Question: I'm using classes extended from PHPUnit_Framework_TestCase in my tests. And it seems like the '@dataProvider' doesn't work for these extended classes.
'''
namespace HH\Api\V10;
class StupidityTest extends TestCase
{
/**
* @dataProvider additionProvider
*/
public function testAdd($a, $b, $expected)
{
$this->assertEquals($expected, $a + $b);
}
public function additionProvider()
{
return [
[0, 0, 0],
[0, 1, 1],
];
}
}
'''
phpunit returns this error:

If I use '\PHPUnit_Framework_TestCase' instead of 'TestCase' then it works fine. But it's not working for these extended classes: 'TestCase' & 'ApiTestCase'.
'TestCase'
'''
namespace HH\Api\V10;
use HH\Api\ApiTestCase;
class TestCase extends ApiTestCase
{
}
'''
'ApiTestCase'
'''
namespace HH\Api;
use GuzzleHttp\Client;
use GuzzleHttp\Exception\RequestException;
use GuzzleHttp\Message\Response;
class ApiTestCase extends \PHPUnit_Framework_TestCase
{
protected $client = null;
public function __construct()
{
parent::__construct(); // <--have called parent constructor
$this->client = new Client([
'base_url' => $this->url(),
]);
}
....
}
'''
Any help would be really appreciated. Thanks
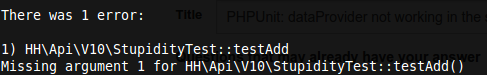
Answer: Finally figured out why it didn't work out.
The constructor of the sub class needs to be identical to that of the parent class 'PHPUnit_Framework_TestCase'.
'''
class ApiTestCase extends \PHPUnit_Framework_TestCase
{
protected $client = null;
public function __construct($name = null, array $data = array(), $dataName = '')
{
parent::__construct($name, $data, $dataName);
...
}
...
}
'''
But I found out that the better way to do this was not through the constructor but with fixtures.
'''
public function setUp()
{
$this->client = new Client([
'base_url' => $this->url(),
]);
}
'''